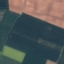
Label: AnnualCrop